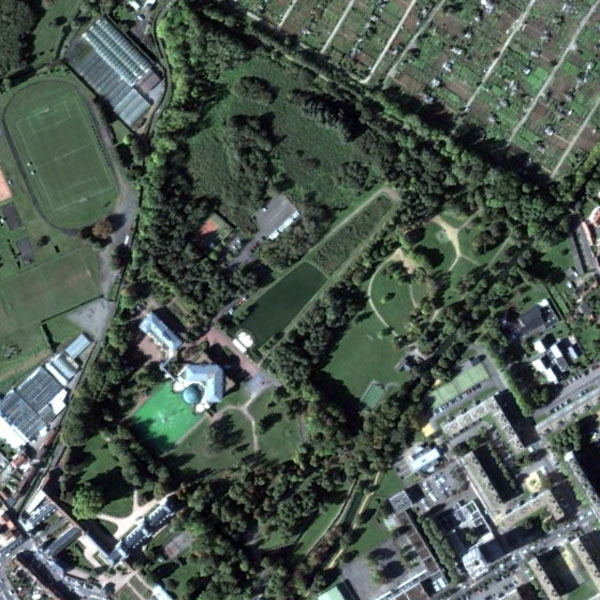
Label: Park